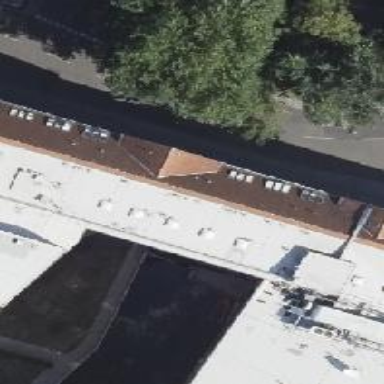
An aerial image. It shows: View of roof with edges.